Question: I've got a data set that looks as follows:

The first column is an auto-increment primary key. The second column is an ID number for whatever, maybe 3 rocks with IDs 1, 2 and 3 respectively. (I probably should have used the standard customer and order example but oh well.) The third column is a date when I threw the rock. I track the date each time the rock is thrown, hence the multiple IDs (the second column) each with a throwing time.
I want a query to return the rock ID and most recent date for each ID. The result of course would have a single record for each ID - the one with the latest access time.
I'm struggling with the possible combination of "DISTINCT", "TOP 1" and "GROUP BY" clauses that gives the result I want.
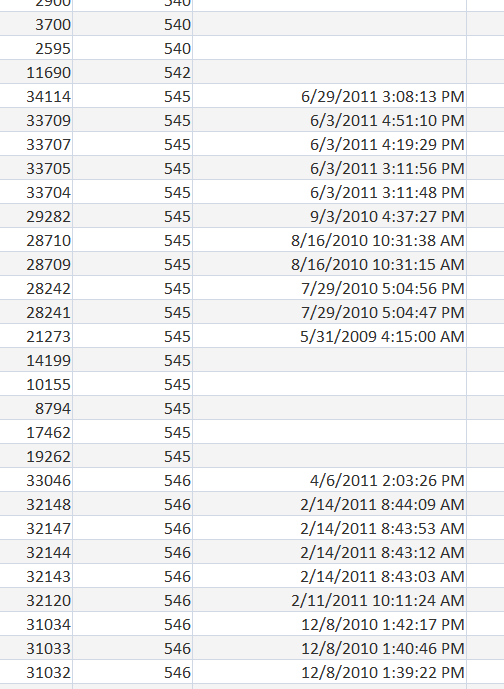
Answer: '''
SELECT id, max(date)
FROM table
GROUP BY id
'''
If you want also the autoincrement row id then
'''
SELECT t1.rowid, t1.id, t1date
FROM table t1
JOIN (SELECT id,max(date) date FROM table1 t2 GROUP BY id) t2 ON t1.id = t2.id AND t1.date = t2.date
'''